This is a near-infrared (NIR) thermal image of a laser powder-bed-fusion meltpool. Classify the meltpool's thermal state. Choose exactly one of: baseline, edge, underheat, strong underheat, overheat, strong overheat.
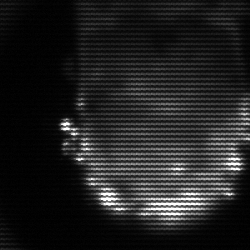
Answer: baseline